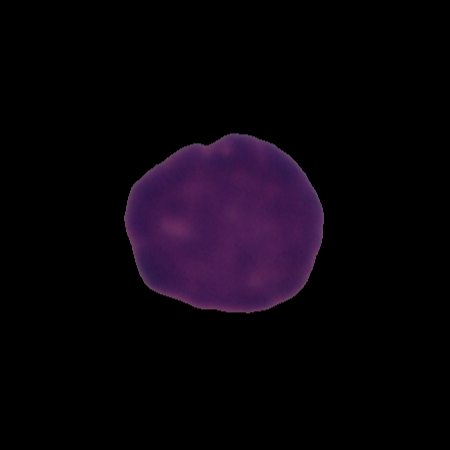
Label: healthy